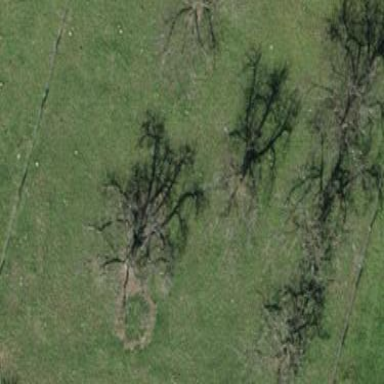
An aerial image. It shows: Orchard.